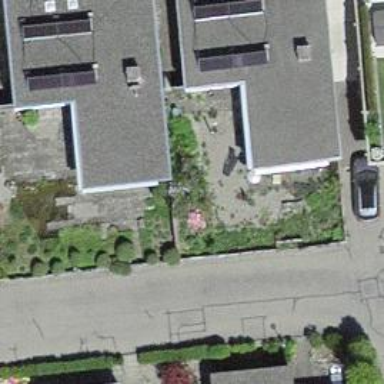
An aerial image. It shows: Garage building.